Interaction volume radius: 5 \u00c5
Interaction volume height: 15 \u00c5
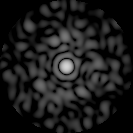
Disorder parameter: 0.8328